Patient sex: M
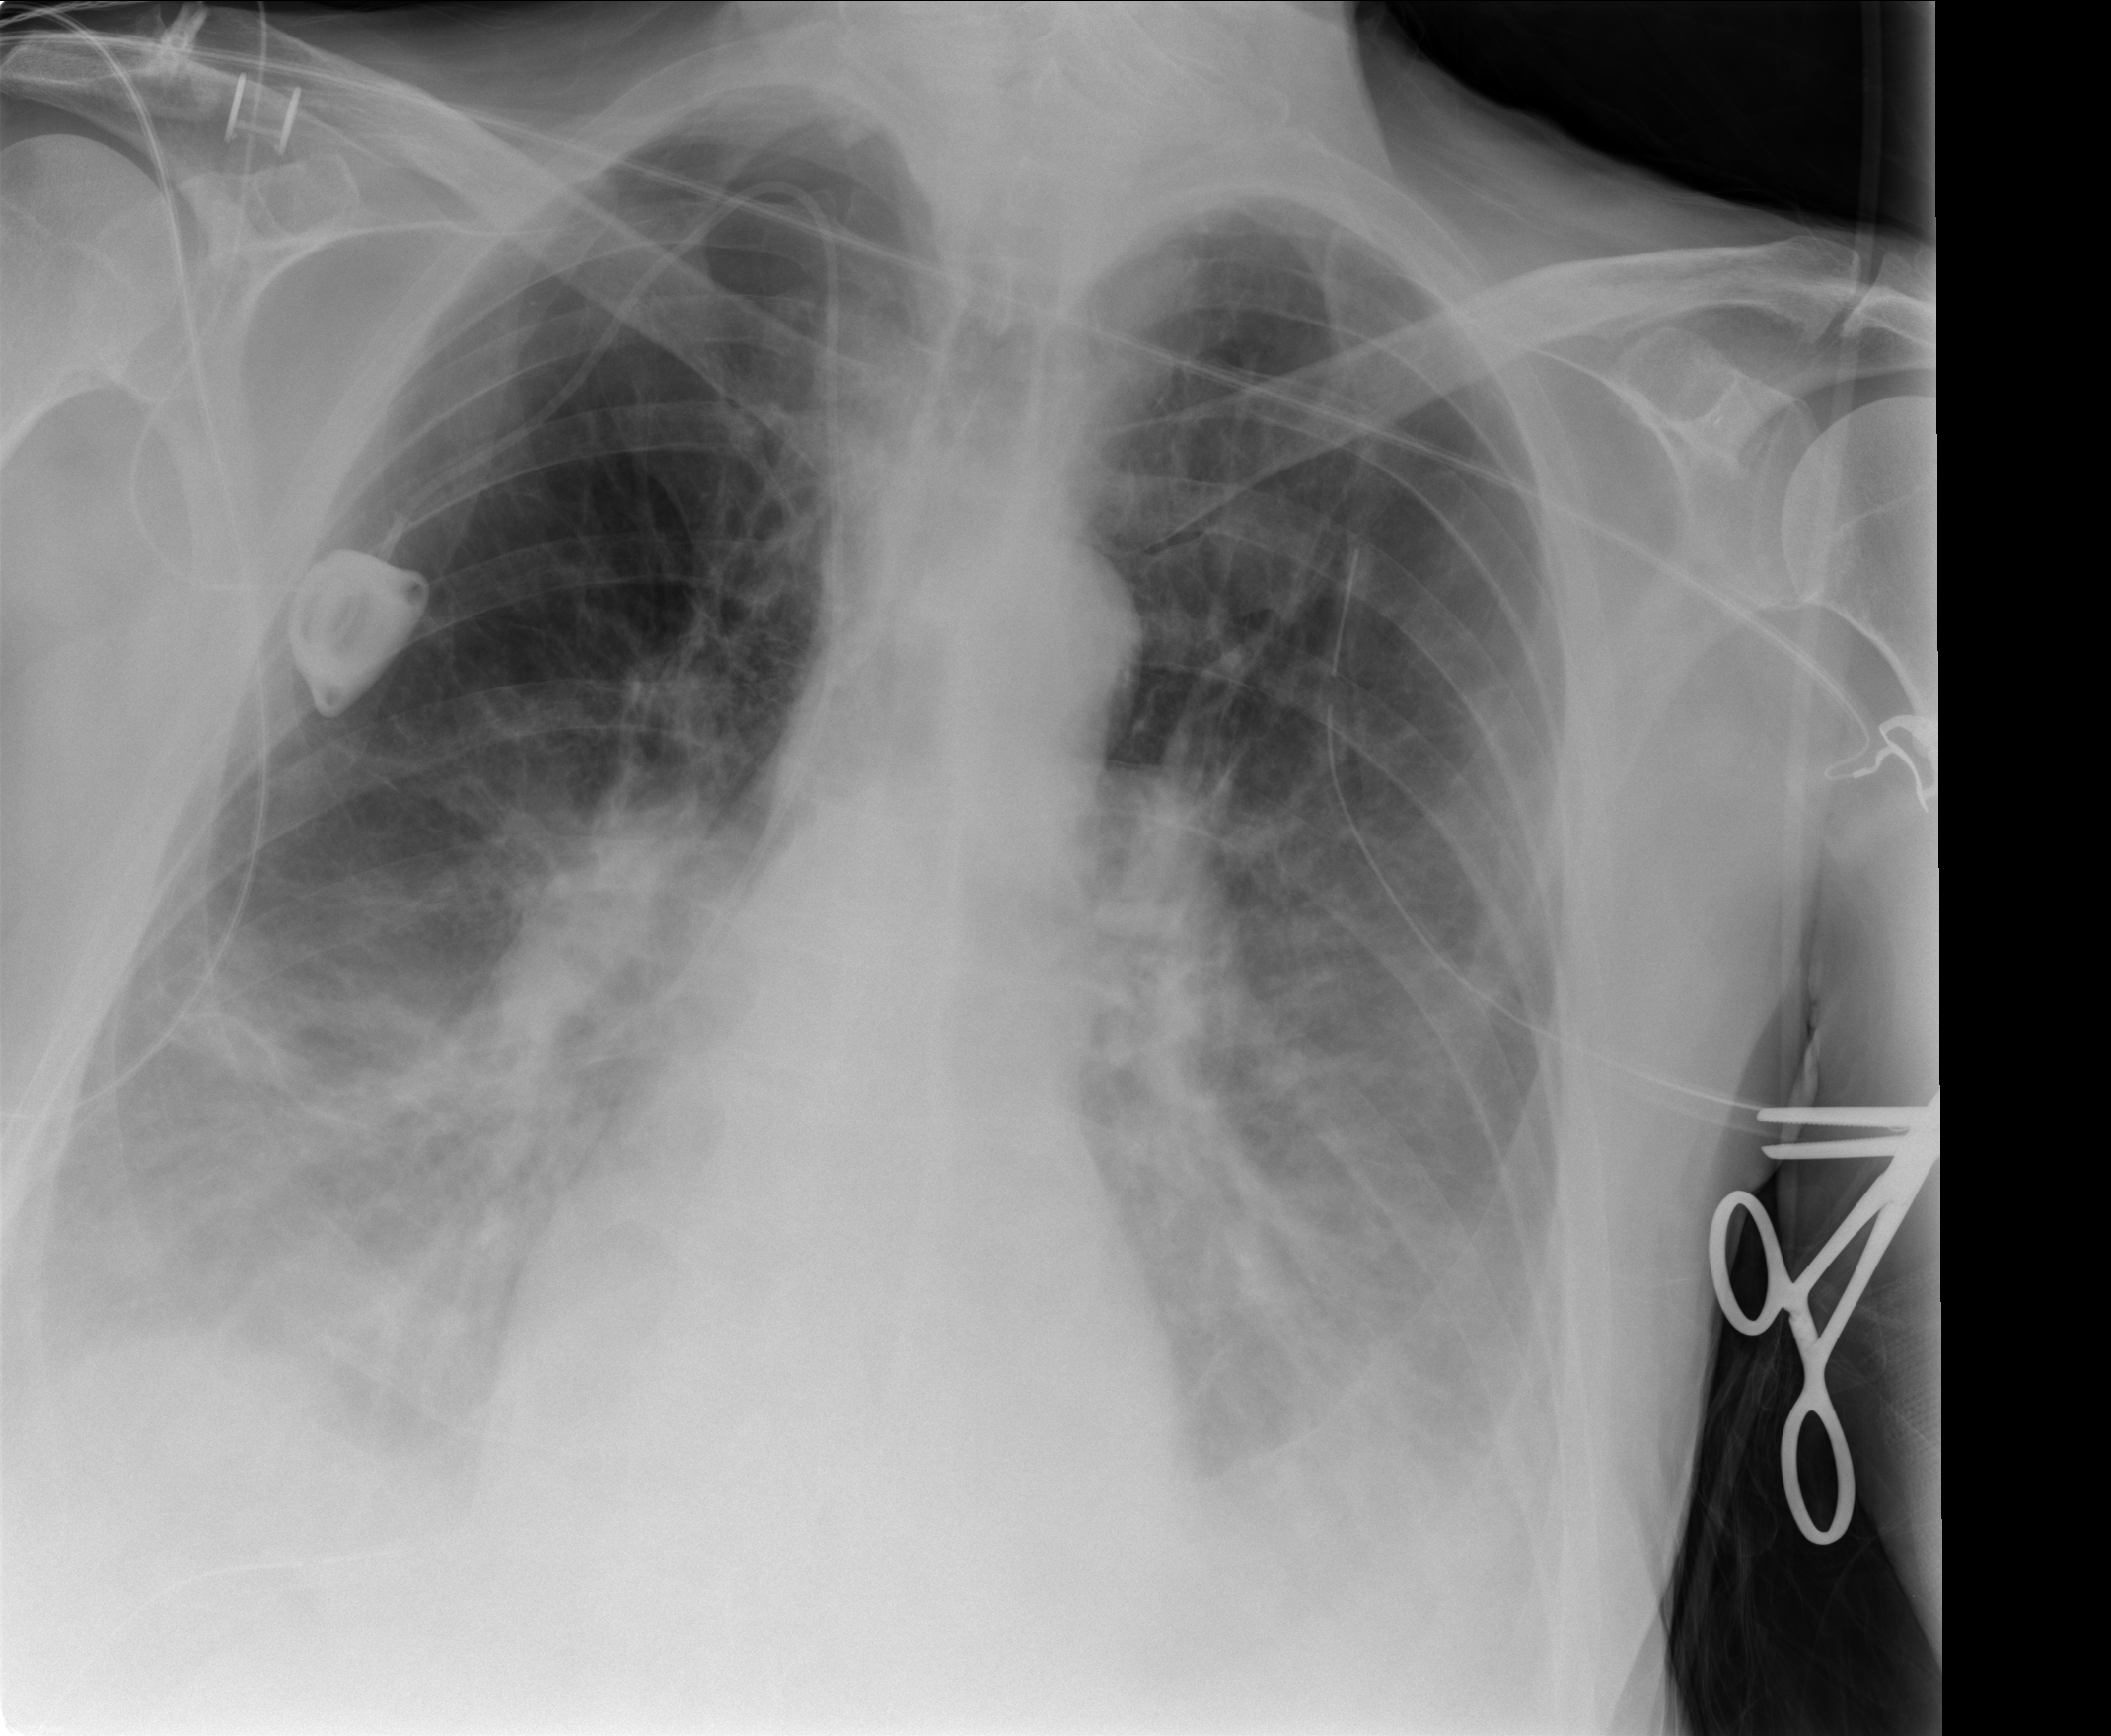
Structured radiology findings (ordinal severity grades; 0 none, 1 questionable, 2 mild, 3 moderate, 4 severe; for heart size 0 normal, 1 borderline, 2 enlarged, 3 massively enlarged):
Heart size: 0
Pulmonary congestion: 0
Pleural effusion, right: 2
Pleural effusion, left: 2
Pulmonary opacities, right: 2
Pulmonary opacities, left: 2
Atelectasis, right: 2
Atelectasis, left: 2